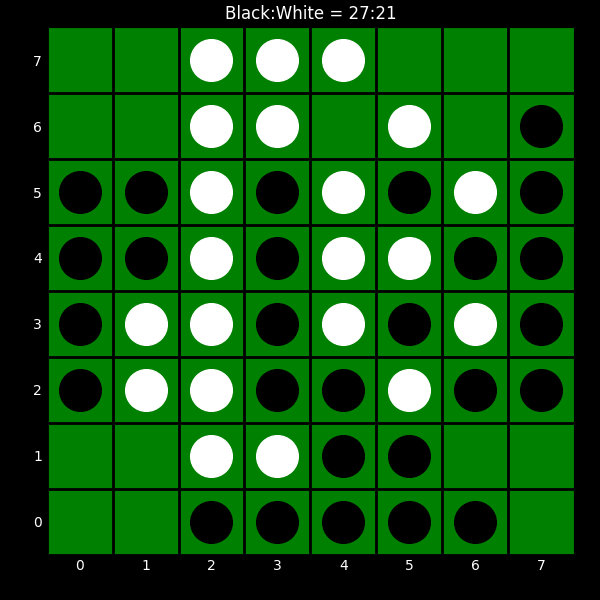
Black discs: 27
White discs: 21